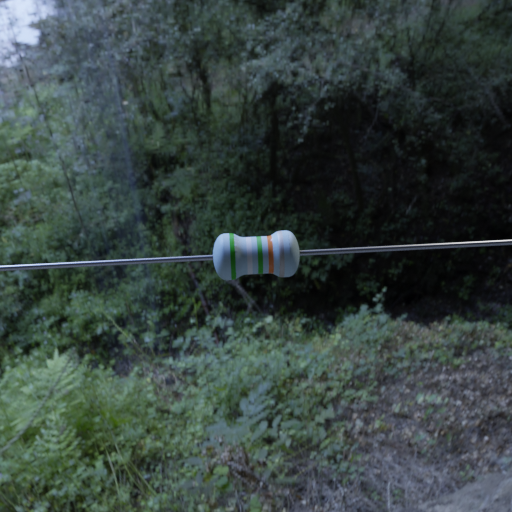
Resistor colour bands (in order): green, white, green, orange, silver